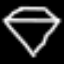
Label: diamond